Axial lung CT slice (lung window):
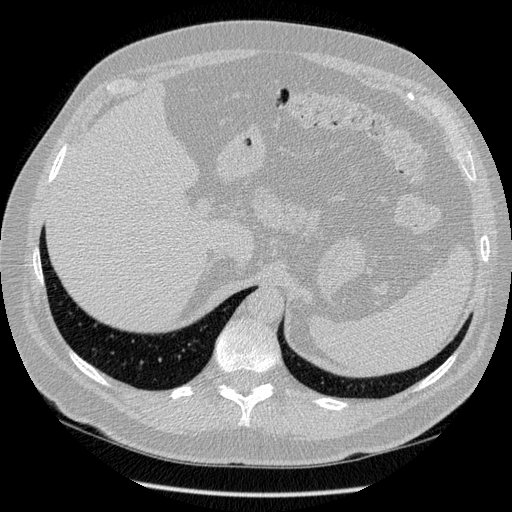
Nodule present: no